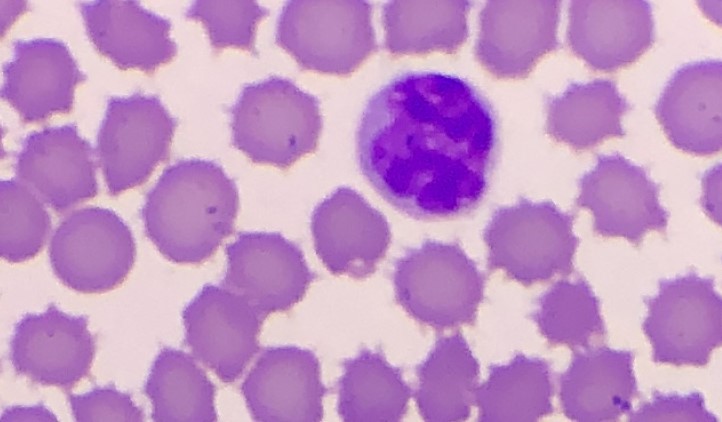
White blood cell type: Lymphocyte